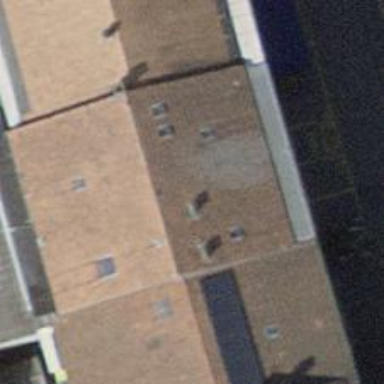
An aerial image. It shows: Furniture shop.